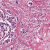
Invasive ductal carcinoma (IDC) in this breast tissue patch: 1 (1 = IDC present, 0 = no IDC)